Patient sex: M
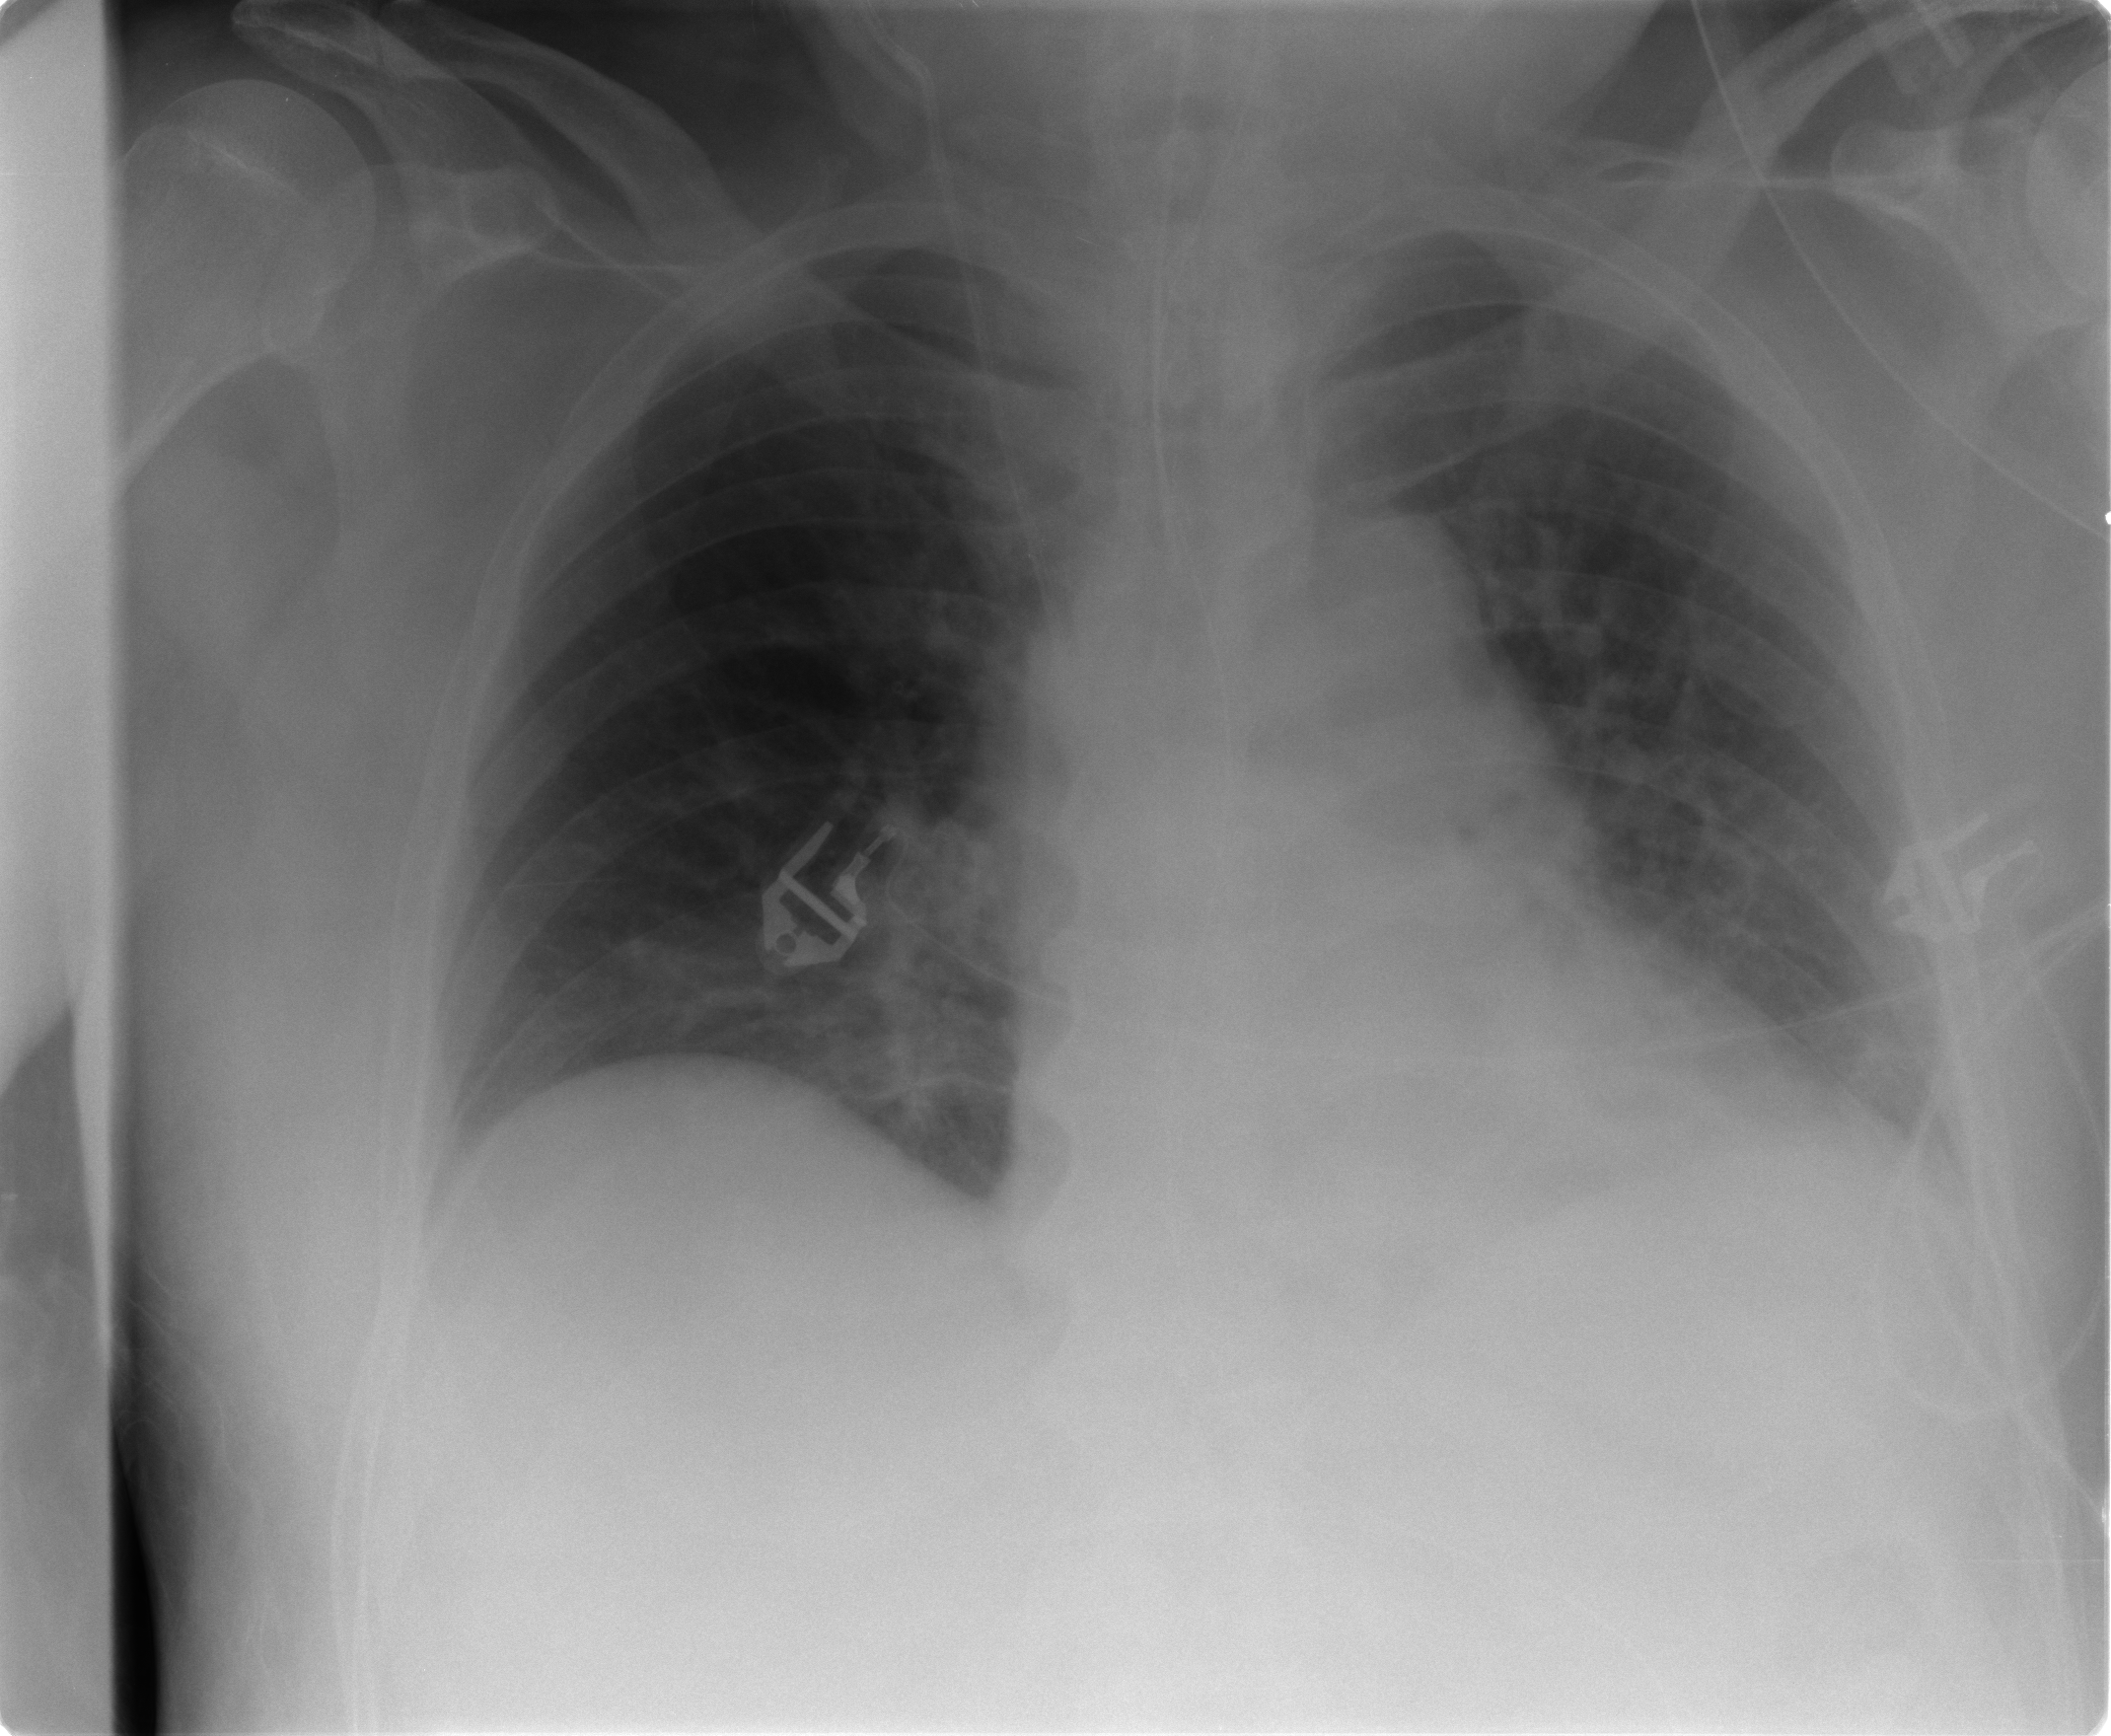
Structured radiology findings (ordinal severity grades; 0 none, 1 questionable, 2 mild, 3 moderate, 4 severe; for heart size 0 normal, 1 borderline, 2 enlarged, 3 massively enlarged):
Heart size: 2
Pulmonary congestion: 2
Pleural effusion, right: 0
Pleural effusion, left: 2
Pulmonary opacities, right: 0
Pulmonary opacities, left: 2
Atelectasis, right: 0
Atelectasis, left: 2